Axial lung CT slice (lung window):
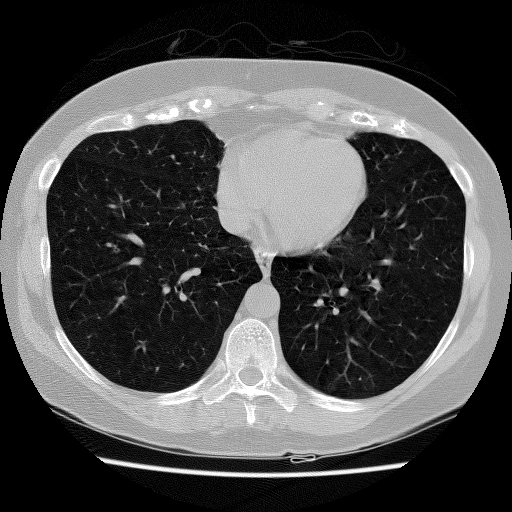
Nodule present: no